Question: I am working on a simple web application made using Entity Framework 4.1 Code First approach and MVC3.
The web application is a simple Quotes website, and on its homepage, the user get a list of quotes. What I would like to do is have a Facebook Share button, like so:

And when a user clicks that button, I want the to be . I believe they call this Share Functionality.
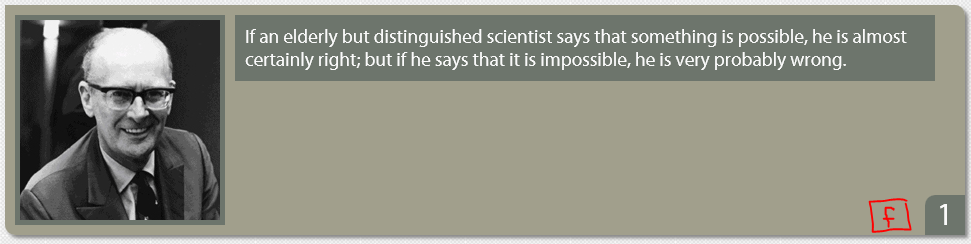
Answer: Sharing Rich Media
<URL>
you should be able to populate the title, image and description tags to get something similar to what you want.